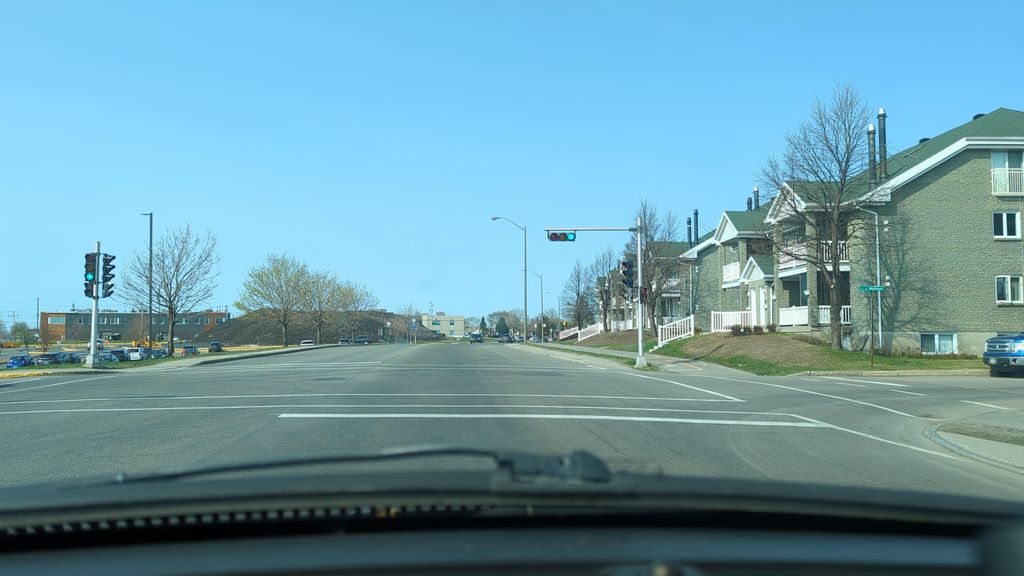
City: quebec_city